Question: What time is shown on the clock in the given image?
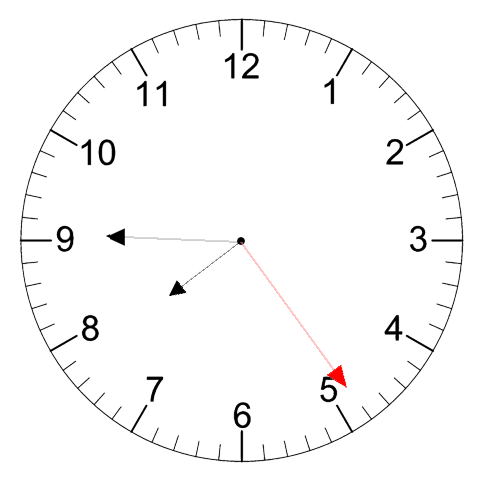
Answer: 07:45:24